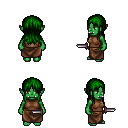
a pixel art fantasy rpg character, female body template, orc, green skin, brown sleeveless shirt, robe skirt, green unkempt hairstyle, dagger, four views (front, back, left, right), 2x2 character sprite sheet, small pixel art, hard edges, no anti-aliasing